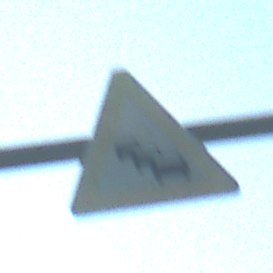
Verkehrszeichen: Stau
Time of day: MorningAfternoon
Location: Outdoor (Nature)
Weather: Clear
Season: NotSpecified
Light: Natural